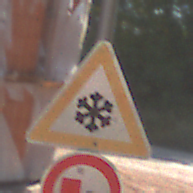
Verkehrszeichen: SchneeOderEisglaette
Zusatzzeichen unten: UeberholverbotKraftfahrzeuge
Umgebung: Outdoor, Nature
Tageszeit: MorningAfternoon
Wetter: Clear
Licht: Natural
Jahreszeit: Summer
Kontrast: HighContrast